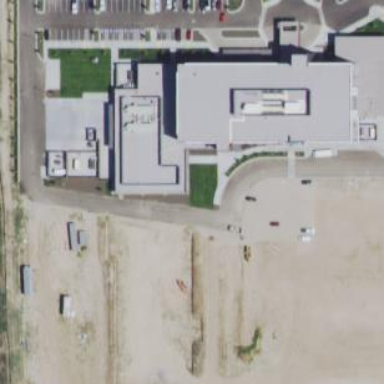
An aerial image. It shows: Clinic building providing healthcare services.